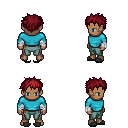
a pixel art fantasy rpg character, male body template, human, dark skin, teal long-sleeve shirt, teal pants, brunette bedhead hairstyle, white cloth bandages, gray slippers, four views (front, back, left, right), 2x2 character sprite sheet, small pixel art, hard edges, no anti-aliasing